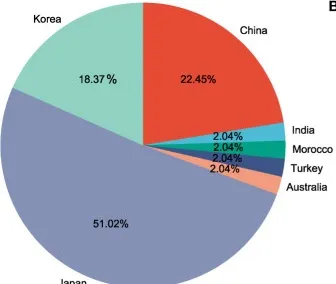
Overview of SIT coexistent with gastric cancer cases and treatment outcomes based on different surgical approaches. (A) Geographic distribution of reported cases of SIT combined with gastric cancer.
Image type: pathology (giemsa)